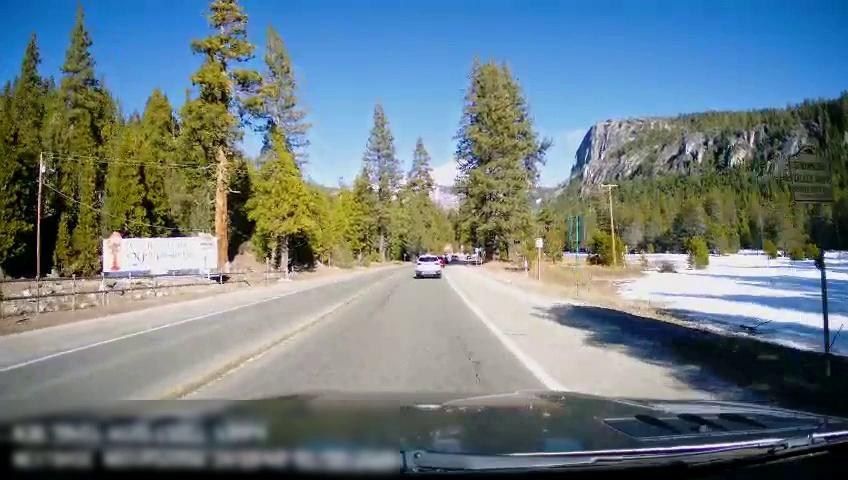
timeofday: Day
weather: Sunny
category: Drivable Space
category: Vehicles | SUV
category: Vehicles | SUV
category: Lanes | Opposite Lane
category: Lanes | Opposite Lane
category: Lanes | Current Lane
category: Lanes | Current Lane
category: Traffic | Signs